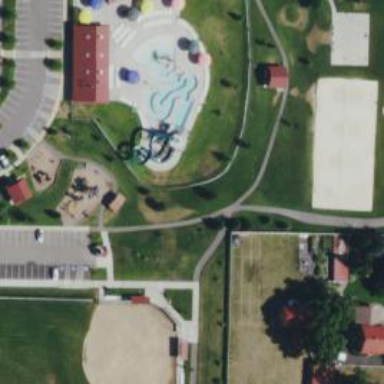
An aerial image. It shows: Water slide attraction.